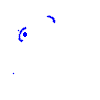
Particle: kaon